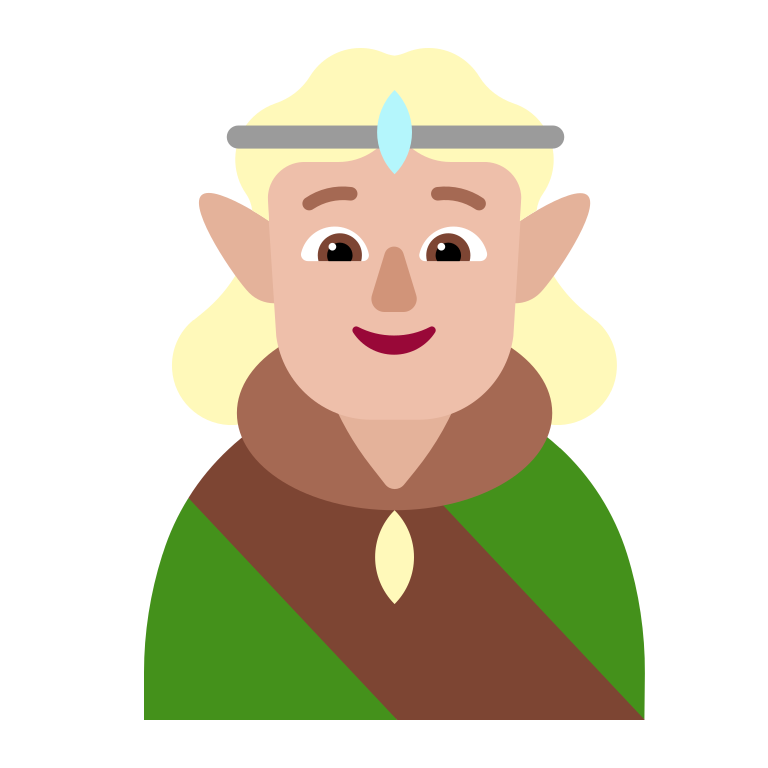
person elf flat  light